Question: How to append the arrow marker dynamically in force layout of d3.js as in below image

'''
d3.select('svg.svgparentTag').selectAll("marker").data(["BLACK", "BLUE"]).enter().append("svg:marker")
.attr("id", String)
.attr("viewBox", "0 -5 10 10")
.attr("markerWidth", 6)
.attr("markerHeight", 6)
.attr("orient", "auto")
.append("svg:path")
.attr("class", function(d) { return "marker_only " + d.type; })
.attr("d", "M0,-5L10,0L0,5"); //marker
var path = d3.select('.pitch').selectAll("path")
.data(force.links())
.enter().append('g').classed('g_path', true).append("svg:path").attr("class", "link");
path.filter(function(d) {
return d.arrow == true;
}).attr("marker-mid", function(d) { return "url(#BLUE)"}).attr("stroke-linecap", "round");
'''
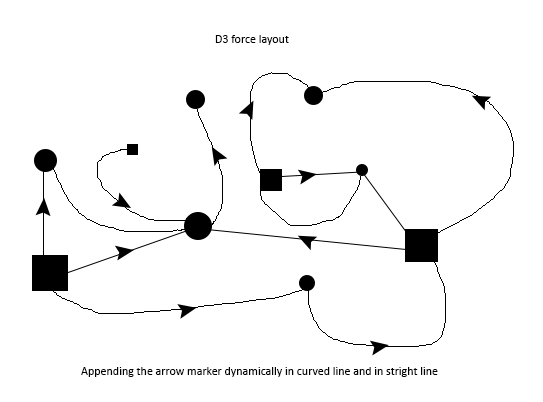
Answer: There's an example of this at <URL>
What you need to do is create 'svg:defs' and place 'svg:marker' elements in the 'defs'. Then attach the markers using one of the attributes 'marker-end', 'marker-mid' or 'marker-start'
'''
// Per-type markers, as they don't inherit styles.
svg.append("defs").append("marker")
.attr("id", "marker")
.attr("viewBox", "0 -5 10 10")
.attr("refX", 15)
.attr("refY", -1.5)
.attr("markerWidth", 6)
.attr("markerHeight", 6)
.attr("orient", "auto")
.append("path")
.attr("d", "M0,-5L10,0L0,5");
var path = svg.append("g").selectAll("path")
.data(force.links())
.enter().append("path")
.attr("marker-end", "url(#marker)"; });
'''
In case you need a marker-mid for straight lines, you may run into issues with the marker not drawing in the middle if the path doesn't have a node in the middle. Have a look at the answer from talkol for how to solve this <URL>
So adapted from the accepted answer in that question, you could have a generator function like this which generates lines with a node in the middle or arcs based on 'd.type'. Check it out on <URL>
'''
function tick() {
path.attr("d", function(d) {
var dx = d.target.x - d.source.x,
dy = d.target.y - d.source.y,
dr = Math.sqrt(dx * dx + dy * dy)/4,
mLx = d.source.x + dx/2,
mLy = d.source.y + dy/2,
mAx = d.source.x + dx,
mAy = d.source.y + dy;
if (d.type === "line") {
return [
"M",d.source.x,d.source.y,
"L",mLx,mLy,
"L",d.target.x,d.target.y,
"Z"
].join(" ");
}
return [
"M",d.source.x,d.source.y,
"A",dr,dr,0,0,1,mAx,mAy,
"A",dr,dr,0,0,1,d.target.x,d.target.y
].join(" ");
});
'''